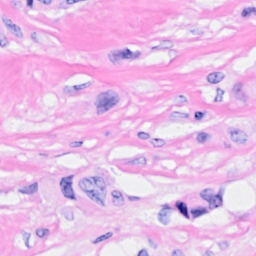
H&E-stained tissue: Breast